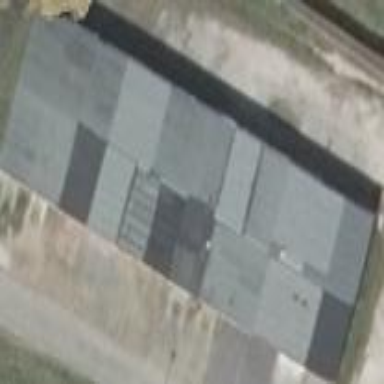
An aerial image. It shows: Group of garages.